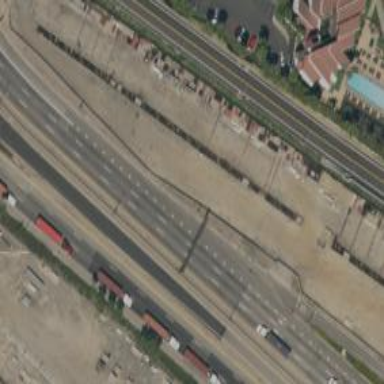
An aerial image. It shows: This image shows trunk highway that functions as expressway.